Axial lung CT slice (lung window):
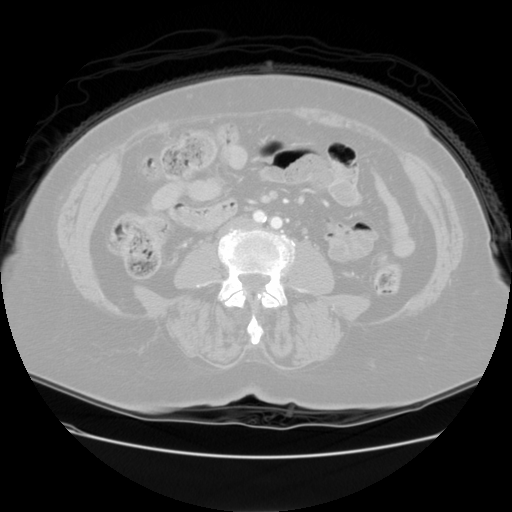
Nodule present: no